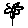
Label: flower